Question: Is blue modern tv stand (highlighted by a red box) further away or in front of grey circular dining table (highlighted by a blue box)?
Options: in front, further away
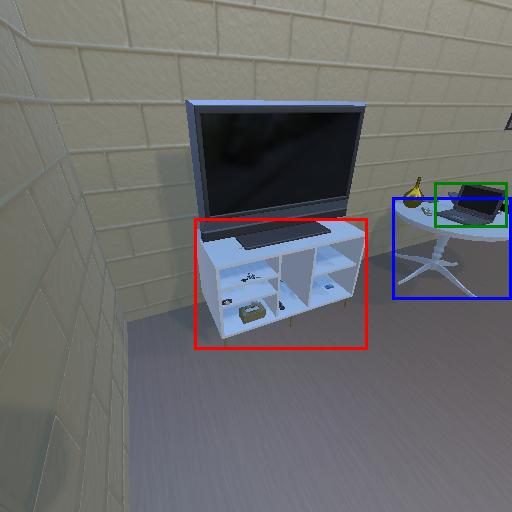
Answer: in front